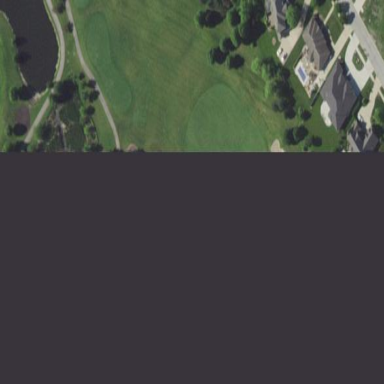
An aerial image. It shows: Grassy area designated as golf fairway.